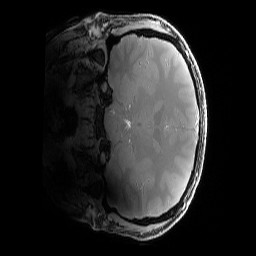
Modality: PDw
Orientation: coronal
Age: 24
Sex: female
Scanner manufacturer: siemens
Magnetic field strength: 6.98 T
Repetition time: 1.44 s
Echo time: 0.00252 s